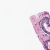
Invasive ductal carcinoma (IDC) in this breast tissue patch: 0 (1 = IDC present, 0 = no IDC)